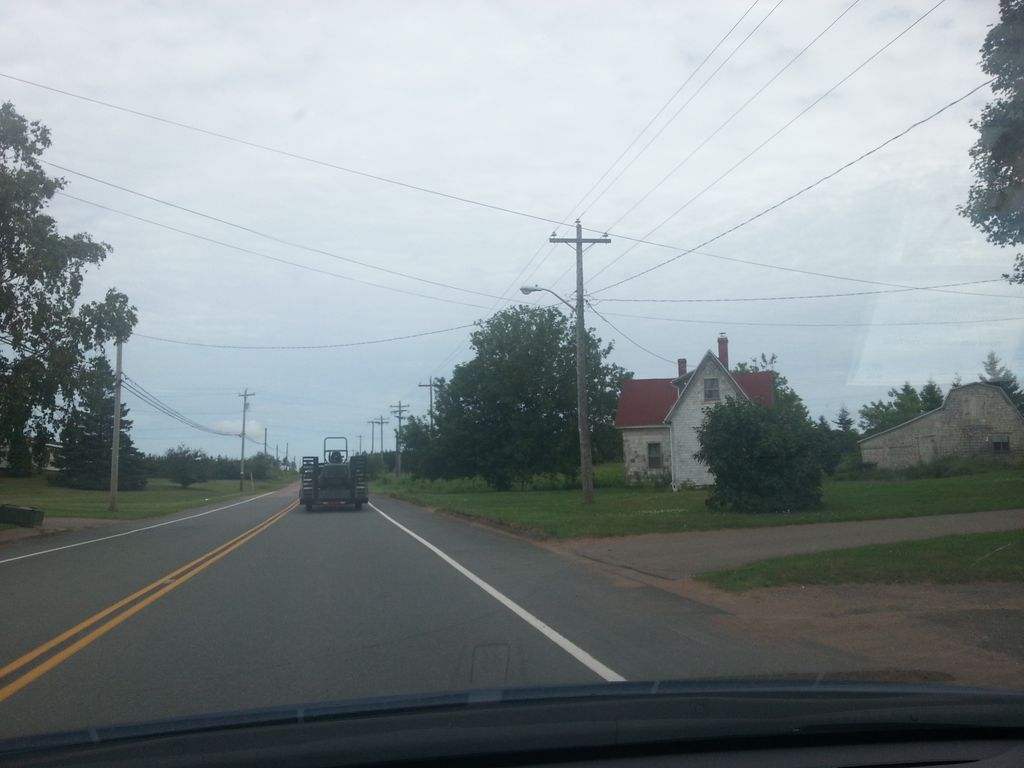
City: charlottetown